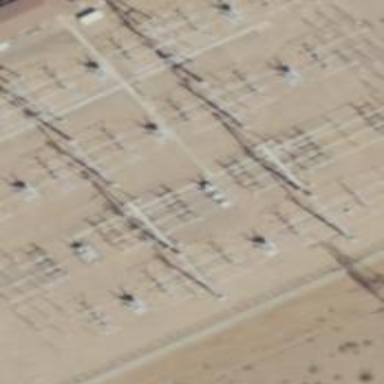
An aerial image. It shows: Switch for power supply.